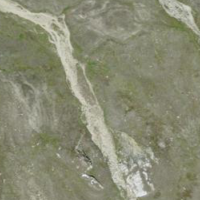
EUNIS habitat code: 31
Species observed at this site:
Ranunculus glacialis